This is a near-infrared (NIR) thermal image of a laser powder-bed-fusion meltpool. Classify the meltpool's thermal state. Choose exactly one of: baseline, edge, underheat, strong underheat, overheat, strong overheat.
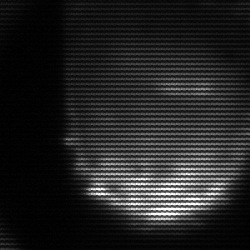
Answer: edge